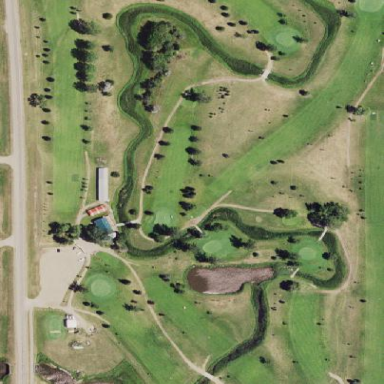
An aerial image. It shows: Water hazard on golf course.